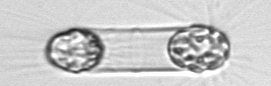
Label: Corethron_hystrix